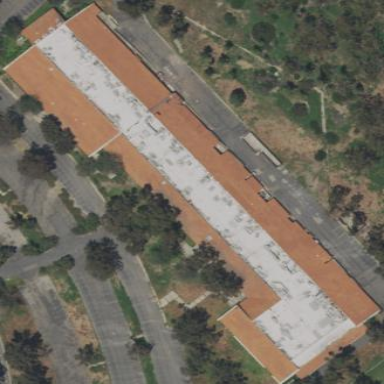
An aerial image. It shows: Commercial building.